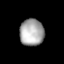
Tissue: prostate
Cell type: T cells
Senescence score: 0.7026
Nuclear area (px): 636
Mean DAPI intensity: 168.615